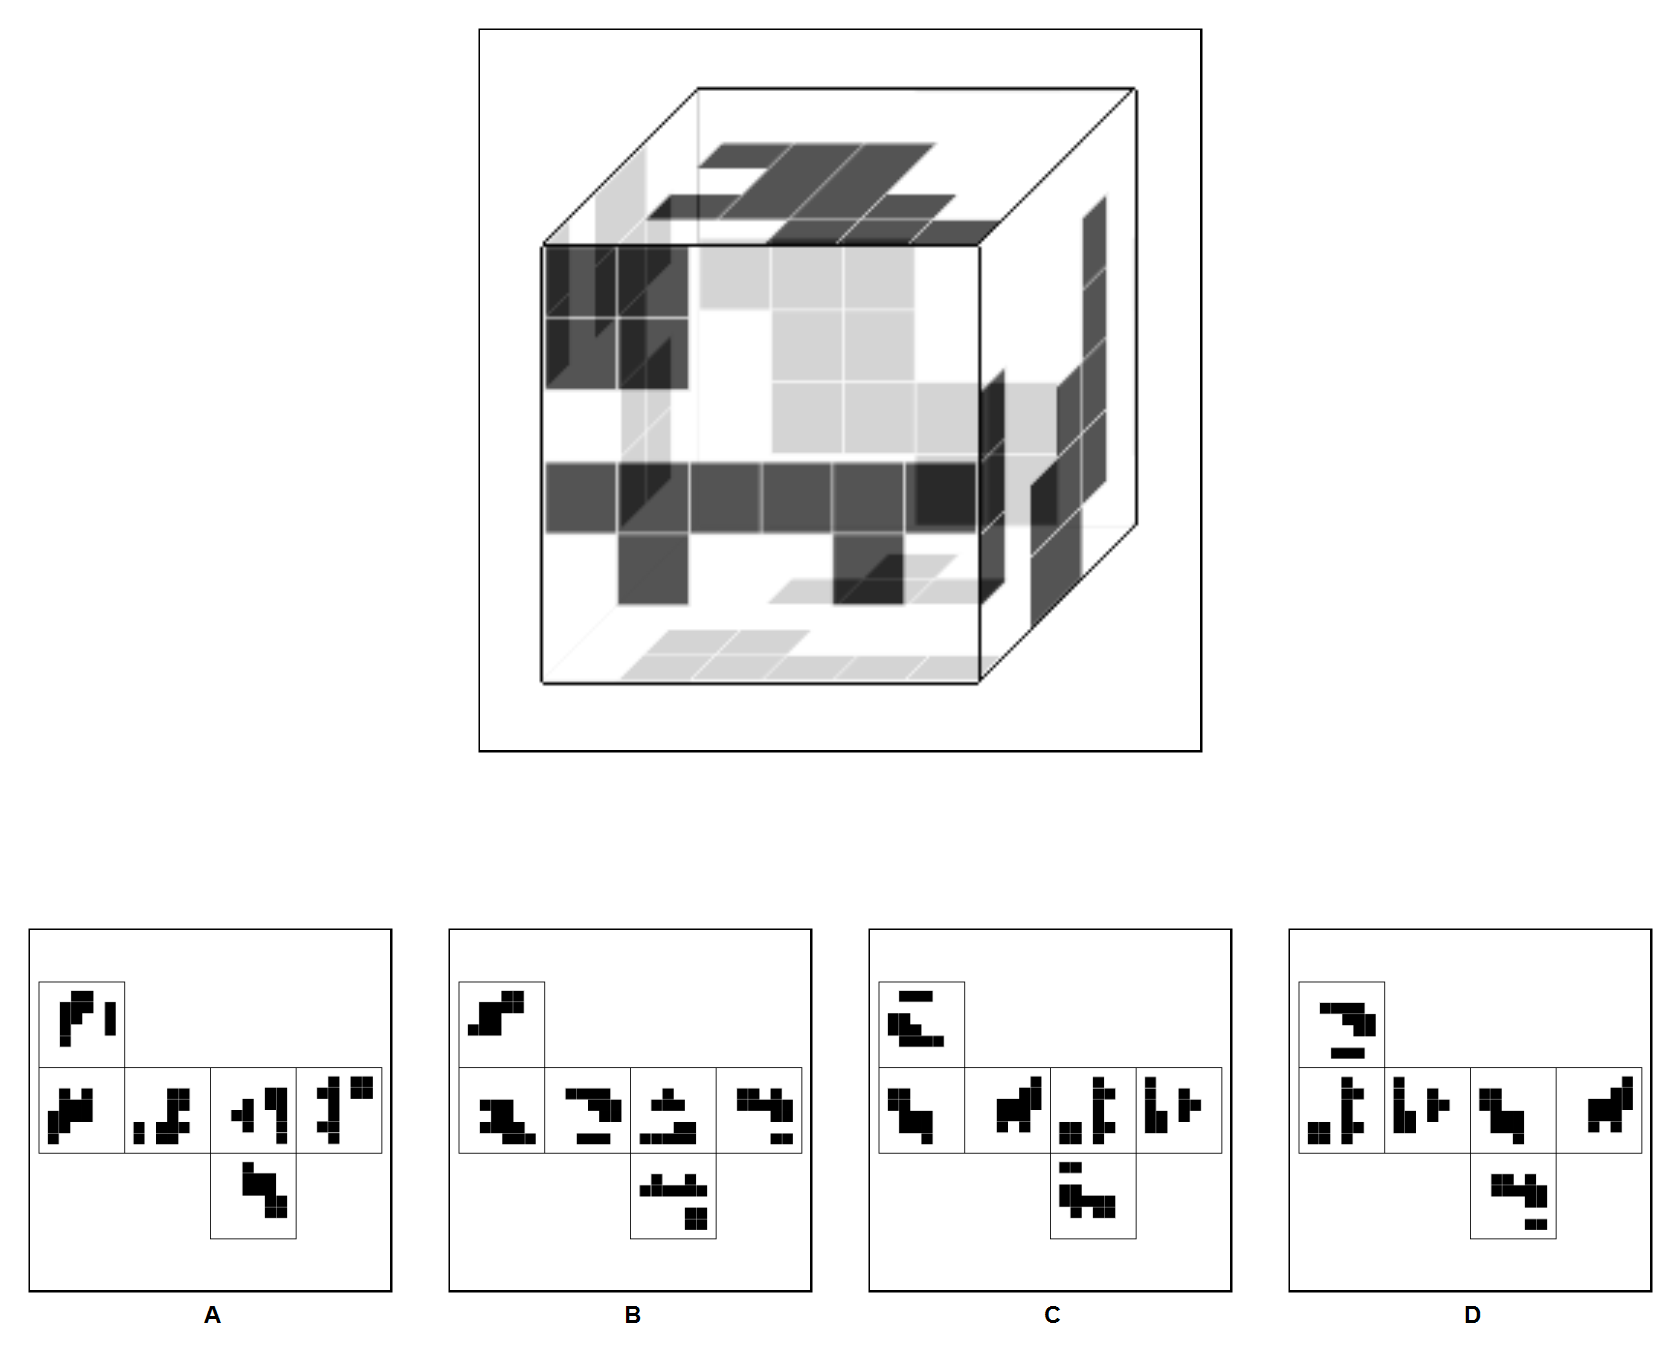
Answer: A